Aerial crown-view tile of a tropical tree (Barro Colorado Island, Panama), acquired 20250818:
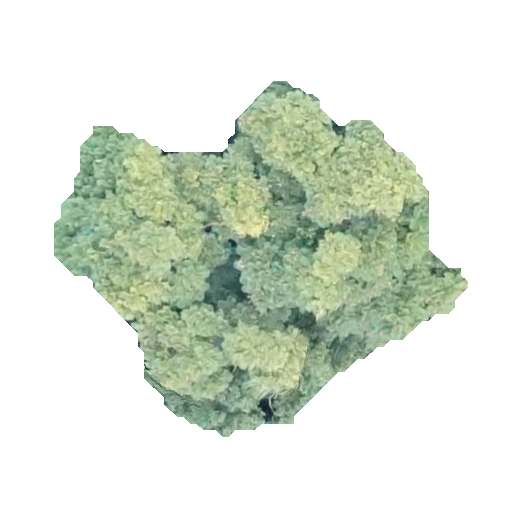
Species: Jacaranda copaia
GBIF accepted scientific name: Jacaranda copaia
Crown area: 127.079 m²